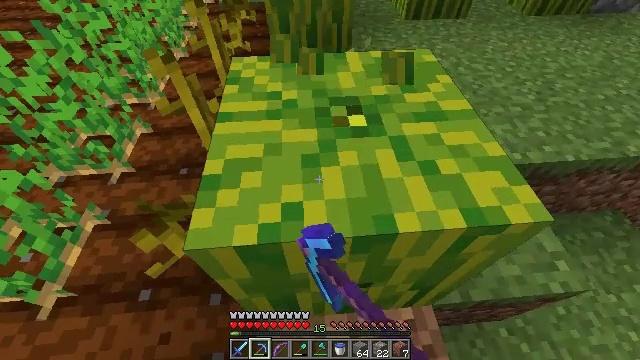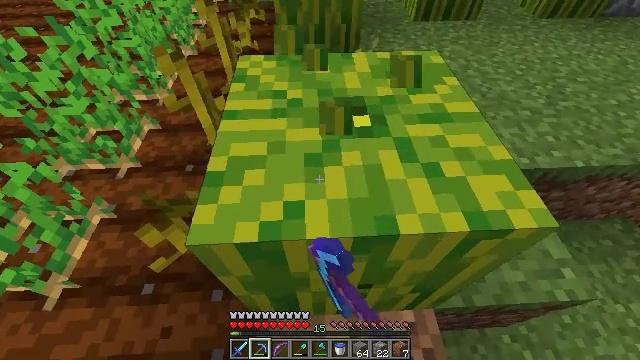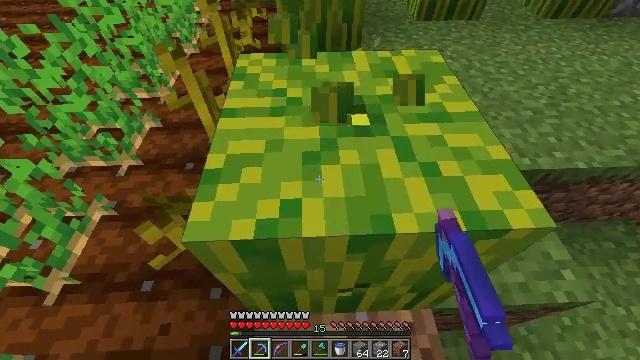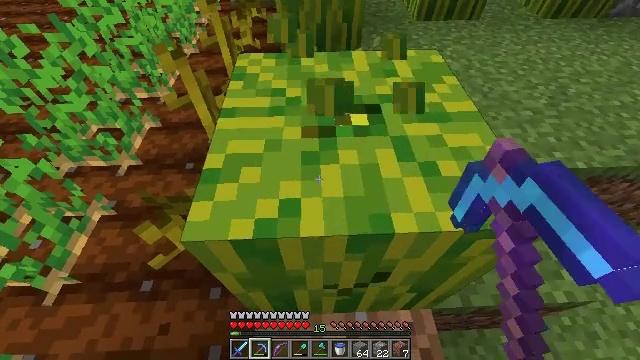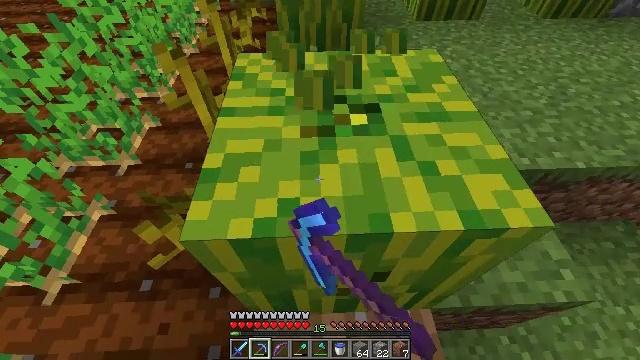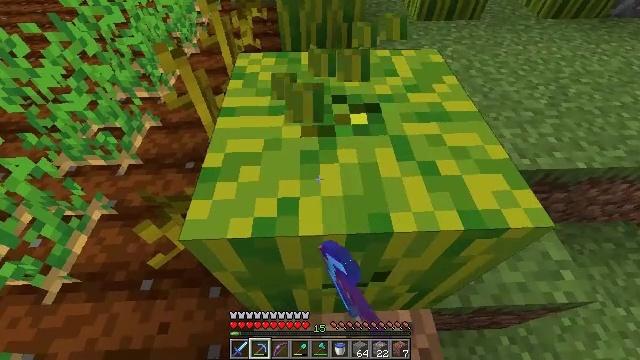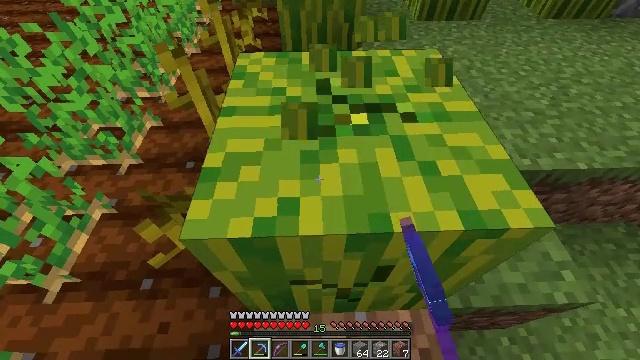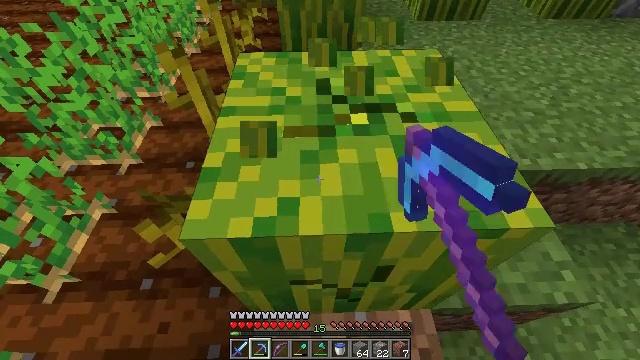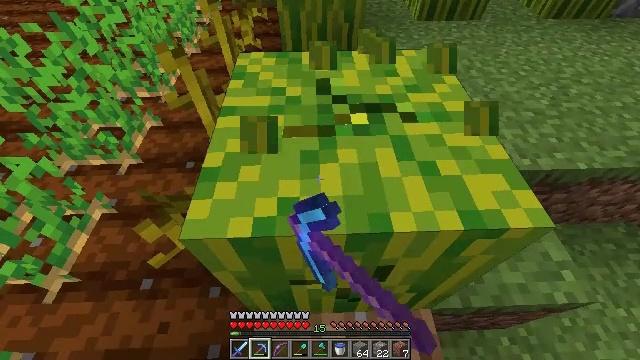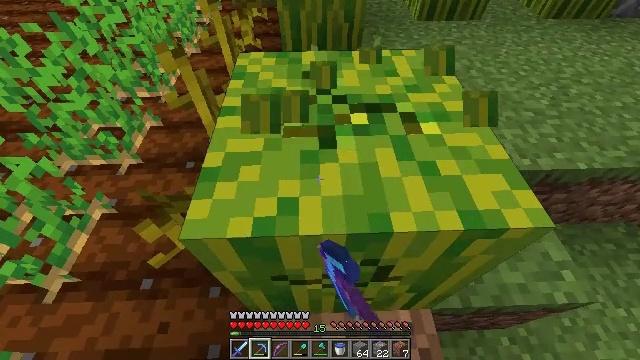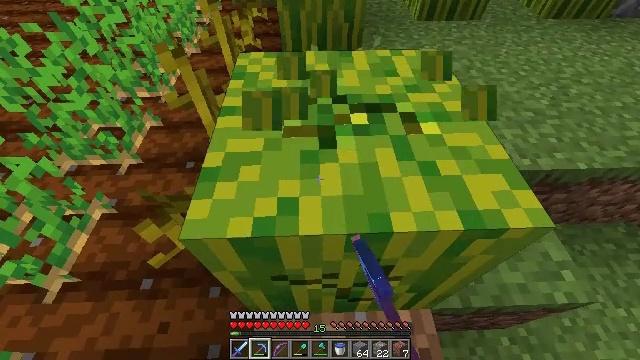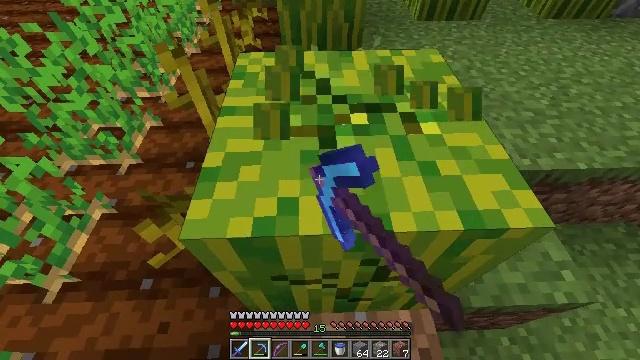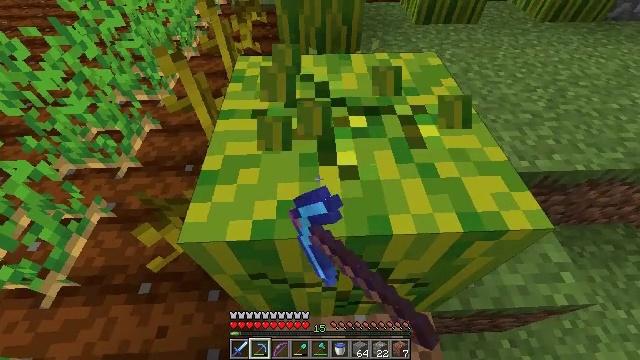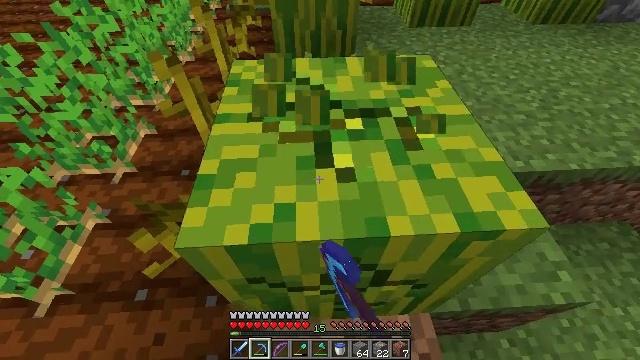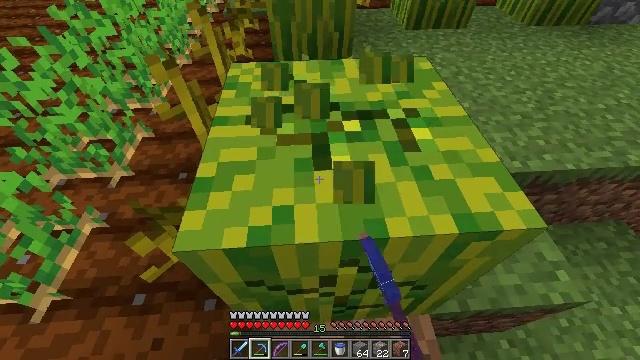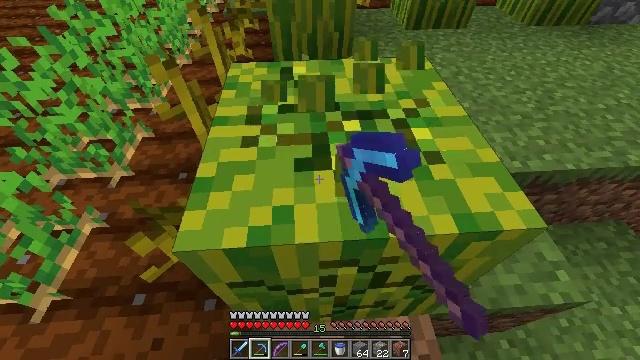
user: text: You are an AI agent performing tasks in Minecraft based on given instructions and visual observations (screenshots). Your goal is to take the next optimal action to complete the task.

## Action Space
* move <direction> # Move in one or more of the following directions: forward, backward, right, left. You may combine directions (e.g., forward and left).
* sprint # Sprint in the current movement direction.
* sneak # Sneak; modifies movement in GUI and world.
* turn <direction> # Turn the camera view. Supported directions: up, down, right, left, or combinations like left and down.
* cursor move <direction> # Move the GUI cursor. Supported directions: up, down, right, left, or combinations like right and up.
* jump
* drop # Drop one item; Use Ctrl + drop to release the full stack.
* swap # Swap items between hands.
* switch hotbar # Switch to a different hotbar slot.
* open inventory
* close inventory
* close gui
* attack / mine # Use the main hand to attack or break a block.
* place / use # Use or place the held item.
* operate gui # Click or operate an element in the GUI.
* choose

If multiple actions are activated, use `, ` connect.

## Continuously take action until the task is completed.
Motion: motion action
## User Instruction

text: Use right equipment to gather melon.
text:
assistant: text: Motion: turn left, attack / mine
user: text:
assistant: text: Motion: attack / mine
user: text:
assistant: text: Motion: attack / mine
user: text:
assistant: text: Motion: attack / mine
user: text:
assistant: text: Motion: attack / mine
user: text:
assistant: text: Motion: attack / mine
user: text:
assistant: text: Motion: attack / mine
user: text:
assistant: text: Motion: attack / mine
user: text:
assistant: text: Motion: attack / mine
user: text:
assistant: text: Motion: attack / mine
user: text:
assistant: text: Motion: attack / mine
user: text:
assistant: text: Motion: attack / mine
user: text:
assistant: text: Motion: turn right, attack / mine
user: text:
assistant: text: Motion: attack / mine
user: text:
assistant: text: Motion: attack / mine
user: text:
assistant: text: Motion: attack / mine
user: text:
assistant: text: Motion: attack / mine
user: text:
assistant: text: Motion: attack / mine
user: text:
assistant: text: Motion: attack / mine
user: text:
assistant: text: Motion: attack / mine
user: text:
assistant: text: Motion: attack / mine
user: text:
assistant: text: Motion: attack / mine
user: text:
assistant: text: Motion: attack / mine
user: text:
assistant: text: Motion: attack / mine
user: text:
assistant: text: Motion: attack / mine
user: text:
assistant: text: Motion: attack / mine
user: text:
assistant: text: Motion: attack / mine
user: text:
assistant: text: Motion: attack / mine
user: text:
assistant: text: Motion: attack / mine
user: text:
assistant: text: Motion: attack / mine